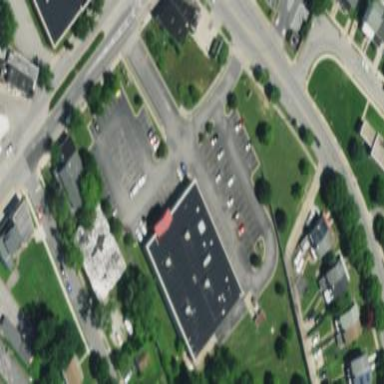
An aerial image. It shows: Building used as car repair shop.